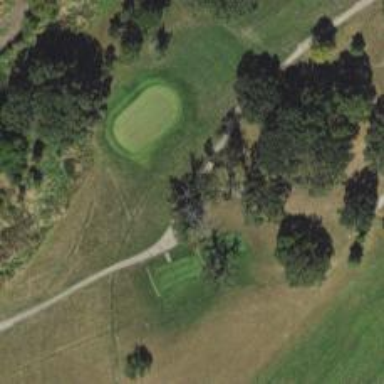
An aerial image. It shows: Pathway for golfing.